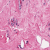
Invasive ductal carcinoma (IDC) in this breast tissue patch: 0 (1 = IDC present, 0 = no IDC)